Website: apple
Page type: customer-info-address
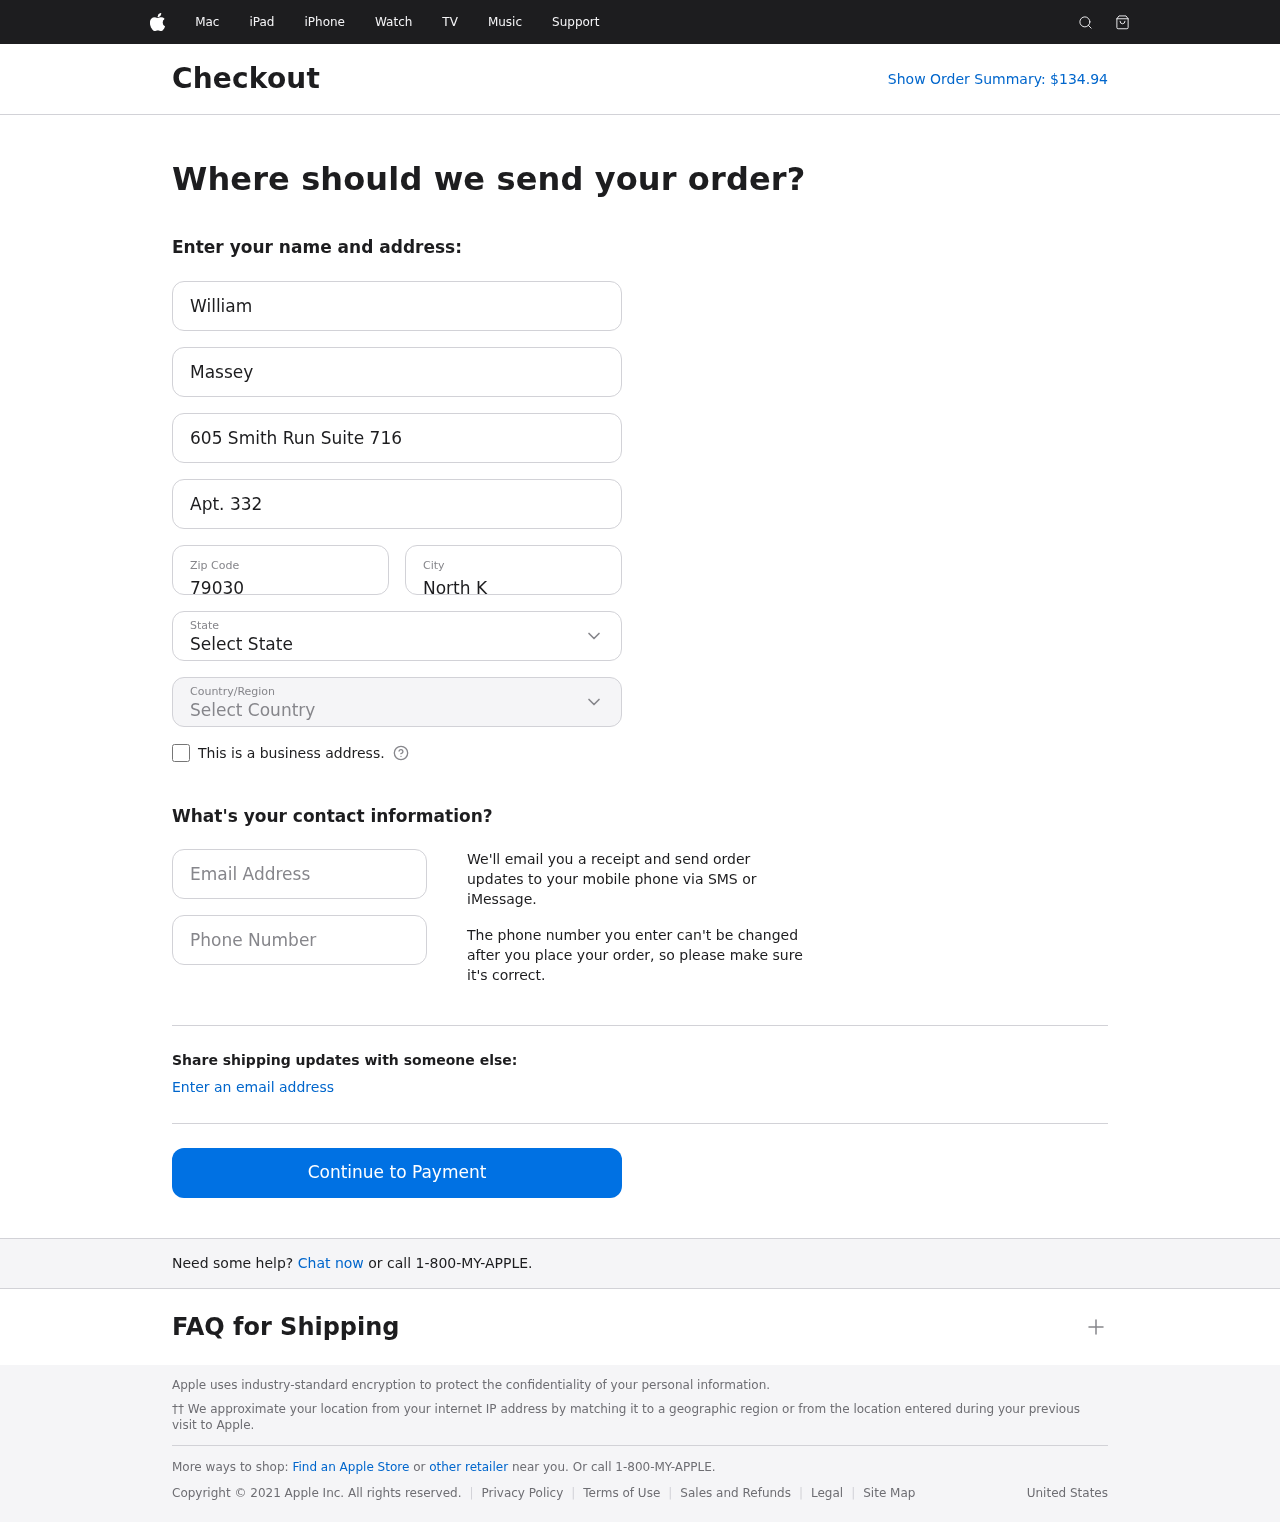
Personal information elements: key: PII_CITY
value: North Kennethstad
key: PII_COUNTRY
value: United States
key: PII_EMAIL
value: william_massey@hotmail.com
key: PII_FIRSTNAME
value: William
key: PII_LASTNAME
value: Massey
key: PII_PHONE
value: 8872262458
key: PII_POSTCODE
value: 79030
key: PII_STATE
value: Montana
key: PII_STREET
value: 605 Smith Run Suite 716
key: PII_STREET2
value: Apt. 332
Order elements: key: ORDER_TOTAL
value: Show Order Summary: $134.94